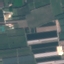
Land use / land cover class: PermanentCrop